You are looking at the raw vibration waveform of a rotating shaft. Based on the visible evidence, which rotor condition applies: normal, misalignment, unbalance, looseness?
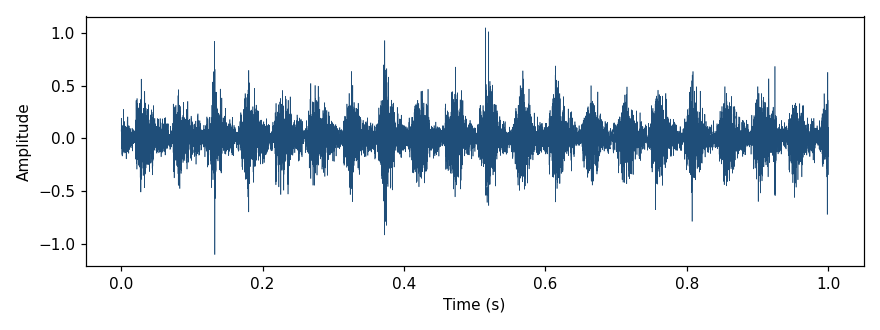
Answer: looseness